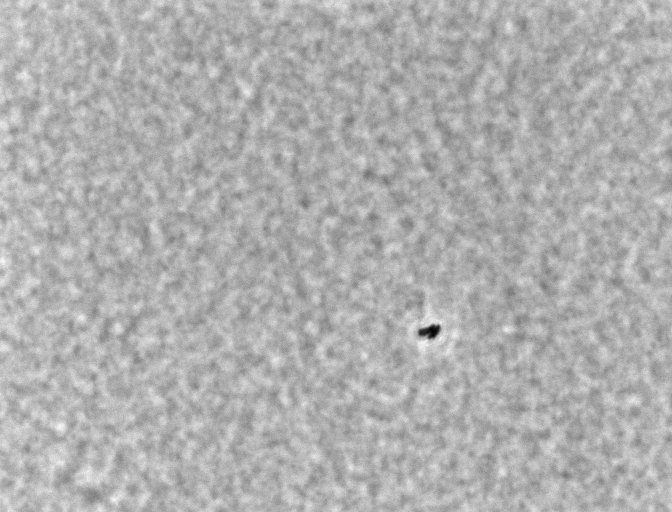
Phase contrast microscopy, 60x objective, 3 h incubation